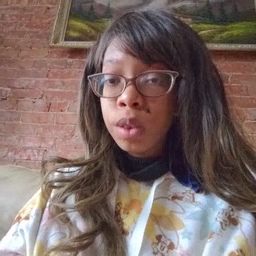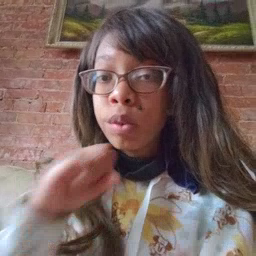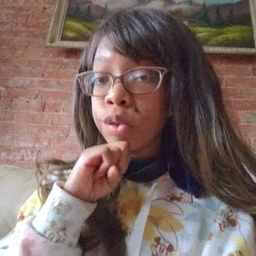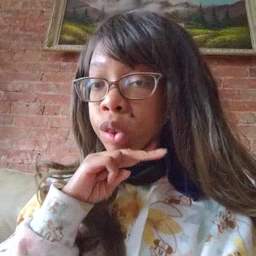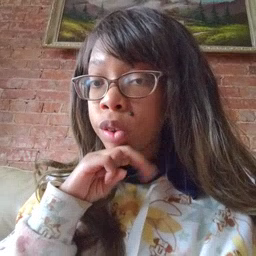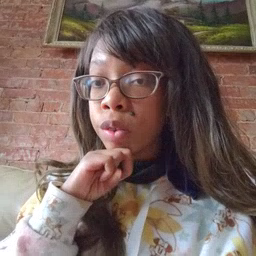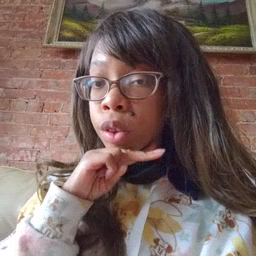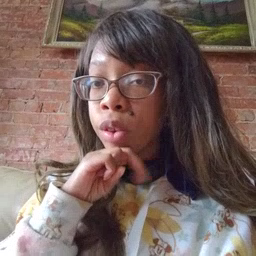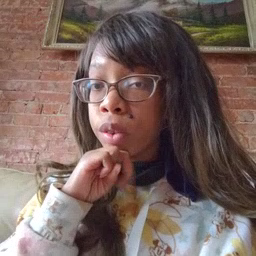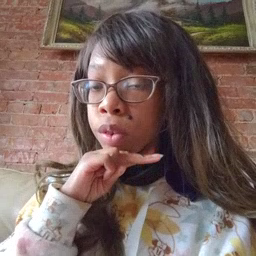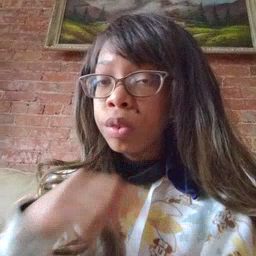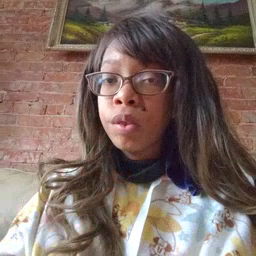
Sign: frog